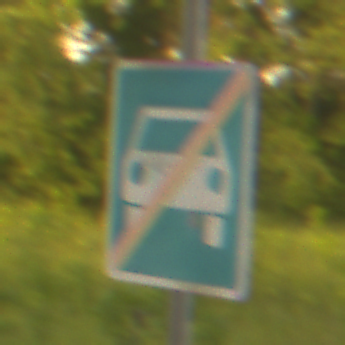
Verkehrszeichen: EndeKraftfahrstrasse
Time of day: SunriseSunset
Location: Outdoor (RoadRail)
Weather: Clear
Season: NotSpecified
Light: Natural